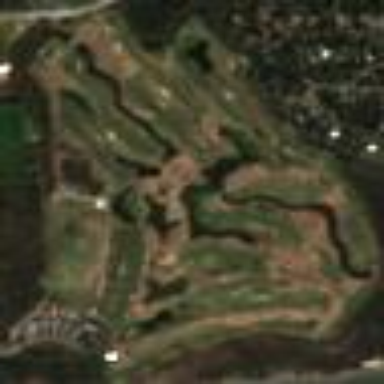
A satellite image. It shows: Golf course surrounded by greenery.